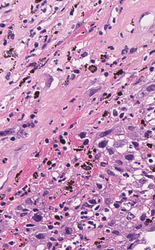
Tumor epithelial tissue: yes
Tumor-associated stroma tissue: yes
Normal tissue: no